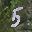
Label: 5